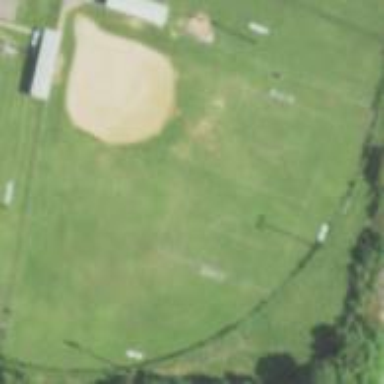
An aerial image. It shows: Baseball pitch for leisure land.